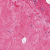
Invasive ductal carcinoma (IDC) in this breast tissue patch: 0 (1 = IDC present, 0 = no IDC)